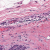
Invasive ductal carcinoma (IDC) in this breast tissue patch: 0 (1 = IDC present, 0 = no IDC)